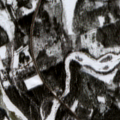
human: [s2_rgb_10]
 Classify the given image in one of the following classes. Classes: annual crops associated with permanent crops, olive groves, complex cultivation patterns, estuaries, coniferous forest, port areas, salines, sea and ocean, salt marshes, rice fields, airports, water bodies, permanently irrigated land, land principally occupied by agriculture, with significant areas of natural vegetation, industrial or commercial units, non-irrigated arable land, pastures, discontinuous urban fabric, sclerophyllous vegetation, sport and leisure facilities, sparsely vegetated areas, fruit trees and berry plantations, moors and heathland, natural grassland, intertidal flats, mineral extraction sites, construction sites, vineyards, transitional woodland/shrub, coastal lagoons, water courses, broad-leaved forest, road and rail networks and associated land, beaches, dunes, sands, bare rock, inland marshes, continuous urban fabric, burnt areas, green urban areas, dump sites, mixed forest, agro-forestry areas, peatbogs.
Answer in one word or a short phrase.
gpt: discontinuous urban fabric, coniferous forest, water courses